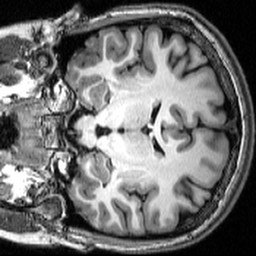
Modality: T1w
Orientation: coronal